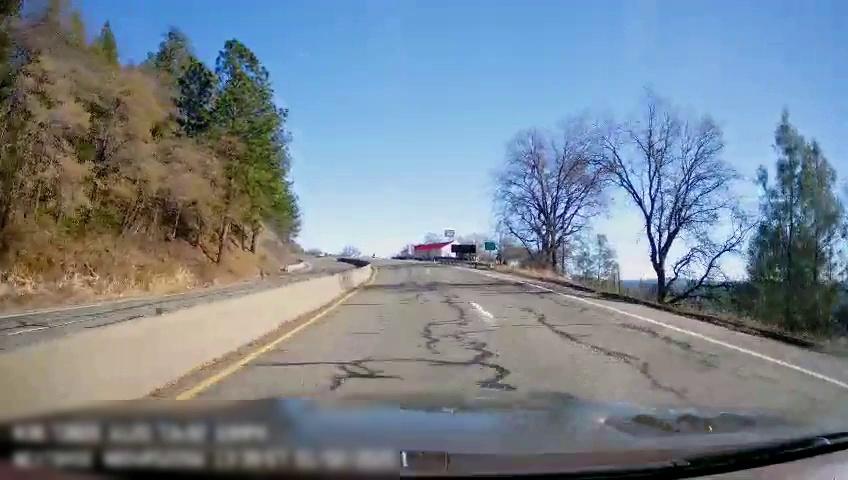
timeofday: Day
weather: Sunny
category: Drivable Space
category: Drivable Space
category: Lanes | Opposite Lane
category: Lanes | Opposite Lane
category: Lanes | Current Lane
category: Lanes | Current Lane
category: Lanes | Alternate Lane
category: Traffic | Signs